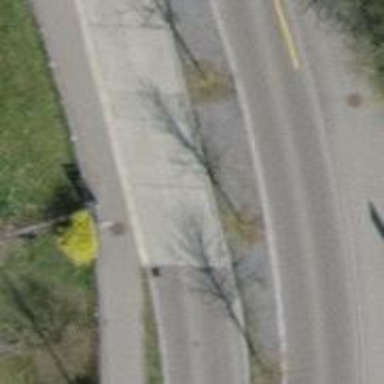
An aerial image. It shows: Bus stop with stop position for public transport.